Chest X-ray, PA view. Patient: 42 years old, sex M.
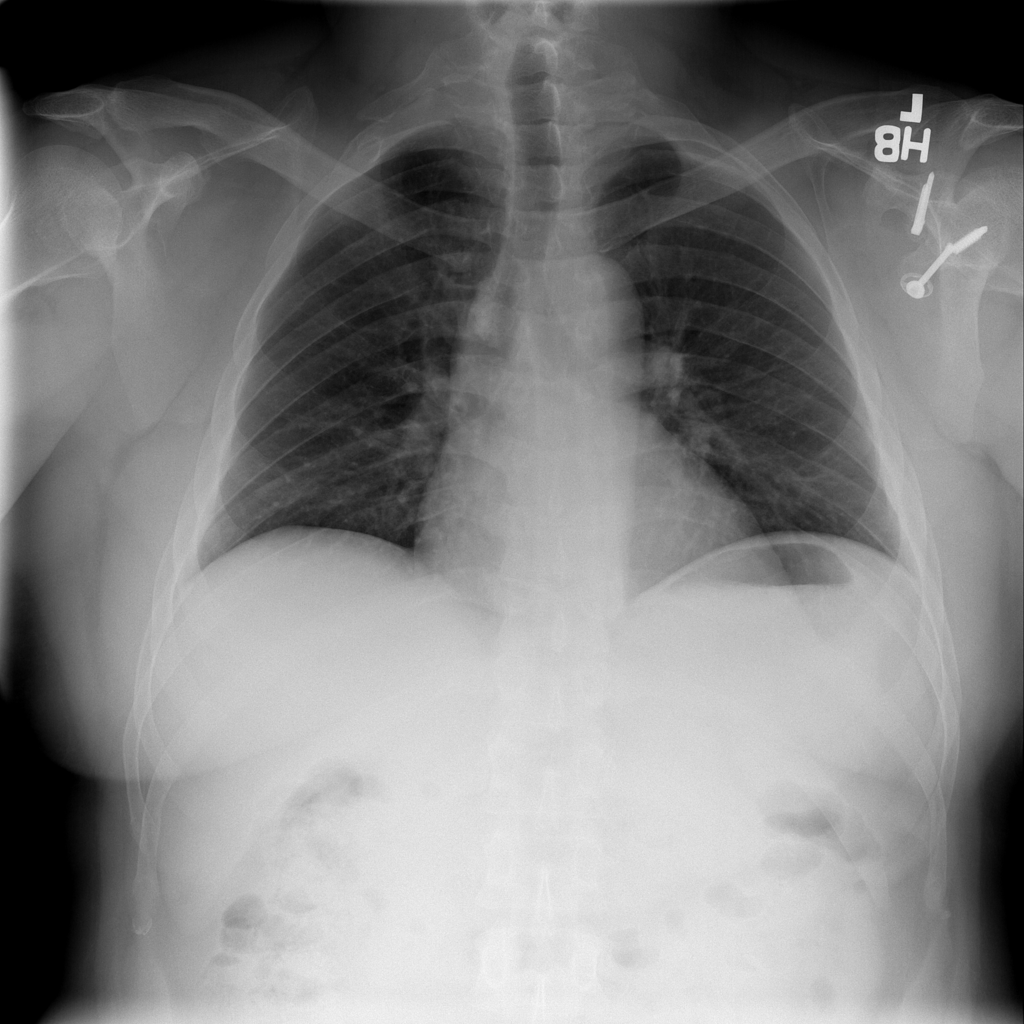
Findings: No Finding